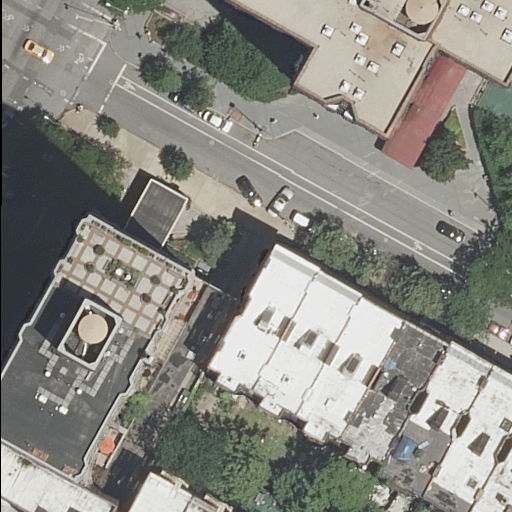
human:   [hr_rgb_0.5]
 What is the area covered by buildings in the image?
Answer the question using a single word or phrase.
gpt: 4530m2

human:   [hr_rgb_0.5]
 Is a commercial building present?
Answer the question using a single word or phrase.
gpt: no

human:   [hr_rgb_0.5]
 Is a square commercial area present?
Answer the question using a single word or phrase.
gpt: no

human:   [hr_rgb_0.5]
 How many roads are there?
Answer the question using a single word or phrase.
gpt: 2

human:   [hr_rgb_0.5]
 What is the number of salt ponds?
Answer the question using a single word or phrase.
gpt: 0

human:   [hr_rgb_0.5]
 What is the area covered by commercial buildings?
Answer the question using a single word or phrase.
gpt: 0m2

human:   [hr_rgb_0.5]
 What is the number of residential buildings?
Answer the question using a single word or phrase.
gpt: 13

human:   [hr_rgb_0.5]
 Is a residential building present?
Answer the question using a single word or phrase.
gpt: yes

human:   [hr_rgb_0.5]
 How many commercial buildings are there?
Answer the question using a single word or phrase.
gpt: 0

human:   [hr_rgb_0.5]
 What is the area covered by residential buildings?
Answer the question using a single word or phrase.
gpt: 4530m2

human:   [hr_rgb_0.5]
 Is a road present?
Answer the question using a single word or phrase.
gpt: yes

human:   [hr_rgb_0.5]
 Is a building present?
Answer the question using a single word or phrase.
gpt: yes

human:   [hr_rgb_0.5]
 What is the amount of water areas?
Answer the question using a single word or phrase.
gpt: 0

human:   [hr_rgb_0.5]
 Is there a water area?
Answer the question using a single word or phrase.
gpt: no

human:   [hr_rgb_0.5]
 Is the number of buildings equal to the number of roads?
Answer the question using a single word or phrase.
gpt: no

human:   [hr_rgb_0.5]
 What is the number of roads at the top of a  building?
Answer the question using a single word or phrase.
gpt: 2

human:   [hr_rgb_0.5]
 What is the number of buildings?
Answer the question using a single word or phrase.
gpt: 13

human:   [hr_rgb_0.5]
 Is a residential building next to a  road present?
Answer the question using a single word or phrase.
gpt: yes

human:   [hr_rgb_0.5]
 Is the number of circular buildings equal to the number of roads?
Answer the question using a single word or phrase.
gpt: no

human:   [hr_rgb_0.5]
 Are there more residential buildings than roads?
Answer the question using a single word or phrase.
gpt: yes

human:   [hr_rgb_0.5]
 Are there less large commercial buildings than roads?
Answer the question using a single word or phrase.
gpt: yes

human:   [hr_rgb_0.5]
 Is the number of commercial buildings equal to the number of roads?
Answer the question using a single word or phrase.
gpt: no

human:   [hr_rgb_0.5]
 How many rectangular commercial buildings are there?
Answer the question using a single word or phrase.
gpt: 0

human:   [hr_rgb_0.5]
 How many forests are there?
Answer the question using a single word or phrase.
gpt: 0

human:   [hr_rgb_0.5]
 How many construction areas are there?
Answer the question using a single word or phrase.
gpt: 0

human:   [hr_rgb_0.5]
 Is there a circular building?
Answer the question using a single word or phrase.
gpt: no

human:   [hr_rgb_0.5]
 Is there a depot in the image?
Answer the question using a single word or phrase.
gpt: no

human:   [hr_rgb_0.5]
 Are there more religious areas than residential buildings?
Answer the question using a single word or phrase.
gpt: no

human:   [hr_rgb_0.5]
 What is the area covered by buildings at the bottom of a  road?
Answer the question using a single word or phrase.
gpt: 3736m2

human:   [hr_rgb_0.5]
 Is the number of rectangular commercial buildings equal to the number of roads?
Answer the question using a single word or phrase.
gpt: no

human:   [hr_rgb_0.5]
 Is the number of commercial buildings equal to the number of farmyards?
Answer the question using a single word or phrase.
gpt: yes

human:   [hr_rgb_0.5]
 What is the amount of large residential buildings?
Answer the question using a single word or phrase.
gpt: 2

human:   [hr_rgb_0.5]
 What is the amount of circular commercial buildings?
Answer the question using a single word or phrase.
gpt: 0

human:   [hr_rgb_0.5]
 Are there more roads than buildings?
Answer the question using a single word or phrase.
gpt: no

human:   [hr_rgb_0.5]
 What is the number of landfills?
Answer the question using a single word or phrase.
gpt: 0

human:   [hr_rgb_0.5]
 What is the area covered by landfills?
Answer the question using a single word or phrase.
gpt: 0m2

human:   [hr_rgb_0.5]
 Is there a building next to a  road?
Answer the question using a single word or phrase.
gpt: yes

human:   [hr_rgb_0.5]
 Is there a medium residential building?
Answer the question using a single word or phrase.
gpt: yes

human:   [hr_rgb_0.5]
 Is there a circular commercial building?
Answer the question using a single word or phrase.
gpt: no

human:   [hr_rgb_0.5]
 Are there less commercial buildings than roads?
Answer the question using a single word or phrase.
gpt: yes

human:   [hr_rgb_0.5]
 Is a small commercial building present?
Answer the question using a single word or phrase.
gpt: no

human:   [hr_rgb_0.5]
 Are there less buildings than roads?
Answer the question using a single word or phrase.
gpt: no

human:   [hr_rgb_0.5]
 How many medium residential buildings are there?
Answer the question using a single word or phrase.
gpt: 7

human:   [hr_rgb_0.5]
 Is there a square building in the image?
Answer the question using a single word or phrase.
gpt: no

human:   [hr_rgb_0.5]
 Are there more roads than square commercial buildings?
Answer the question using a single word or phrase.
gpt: yes

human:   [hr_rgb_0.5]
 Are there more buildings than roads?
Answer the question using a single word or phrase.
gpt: yes

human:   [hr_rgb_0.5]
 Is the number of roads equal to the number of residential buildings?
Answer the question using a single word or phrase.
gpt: no

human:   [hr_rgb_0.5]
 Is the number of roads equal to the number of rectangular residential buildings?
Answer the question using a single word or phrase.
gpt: no

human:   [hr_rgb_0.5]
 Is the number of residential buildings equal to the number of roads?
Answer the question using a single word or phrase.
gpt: no

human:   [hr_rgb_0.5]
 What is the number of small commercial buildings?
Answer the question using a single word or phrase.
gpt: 0

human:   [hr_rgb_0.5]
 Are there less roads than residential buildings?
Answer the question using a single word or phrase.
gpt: yes

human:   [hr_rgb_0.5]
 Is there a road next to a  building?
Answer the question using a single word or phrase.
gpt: yes

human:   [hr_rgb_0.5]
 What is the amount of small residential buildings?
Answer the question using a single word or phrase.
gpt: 4

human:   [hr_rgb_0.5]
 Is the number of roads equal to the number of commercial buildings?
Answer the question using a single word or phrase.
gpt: no

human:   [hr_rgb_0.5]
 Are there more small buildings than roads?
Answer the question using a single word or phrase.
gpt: yes

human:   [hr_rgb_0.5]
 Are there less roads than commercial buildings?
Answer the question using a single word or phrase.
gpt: no

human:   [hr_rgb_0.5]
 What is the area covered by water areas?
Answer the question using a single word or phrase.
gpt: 0m2

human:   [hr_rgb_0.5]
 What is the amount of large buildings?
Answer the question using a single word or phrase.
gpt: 2

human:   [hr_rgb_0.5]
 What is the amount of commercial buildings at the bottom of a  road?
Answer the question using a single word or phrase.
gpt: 0

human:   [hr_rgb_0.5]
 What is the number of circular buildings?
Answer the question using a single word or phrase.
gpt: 0

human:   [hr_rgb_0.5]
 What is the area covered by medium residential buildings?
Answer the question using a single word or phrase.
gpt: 1834m2

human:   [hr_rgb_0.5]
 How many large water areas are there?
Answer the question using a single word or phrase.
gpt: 0

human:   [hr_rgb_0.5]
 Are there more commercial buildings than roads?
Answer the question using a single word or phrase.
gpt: no

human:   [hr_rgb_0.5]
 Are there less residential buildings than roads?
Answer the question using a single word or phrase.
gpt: no